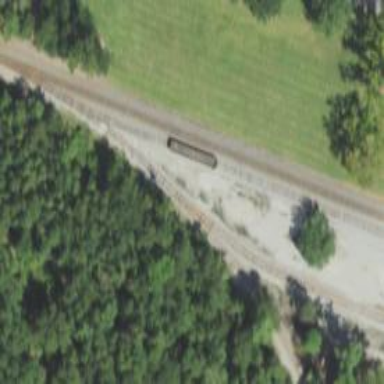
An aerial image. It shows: Railway spur service.